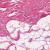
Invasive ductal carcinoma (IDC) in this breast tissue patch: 0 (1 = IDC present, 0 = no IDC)